Question: ## Below is old; look at the updated text at the bottom.
So my friends and I use google docs to communicate while in school, and we setup the challenge to create a working and "efficient" chat bar to communicate with better results. I've been around JavaScript for quite some time, but have never fooled around with before. We are using the document app for our chats; the code I came up with is as below, but I have a few problems with it:
1. Errors when a user closes it, then goes to Chat -> Open Chat in the toolbar to re-open, saying, "Error encountered: An unexpected error occurred"; does not specify a line or reason
2. Needs a hidden element somewhere in the document which can allow users to see what others have typed, but that they can't edit without using the chat box (would add event listener to update chat box when text is ammended)
---
'''
//Main function, ran when the document first opens.
function onOpen() {
var app = UiApp.createApplication(); //Create a Ui App to use for the chat bar
if(getCurrentUser()=="dev1"||getCurrentUser()=="dev2"){ //user-Id's hidden for privacy
DocumentApp.getUi().createMenu('Chat')
.addItem('AutoColor', 'autoColor')
.addItem('Open Chat', 'createChatBox')
.addItem('Elements', 'displayElements') //Hidden as it is not important for regular use
.addItem('MyID', 'showUser')
.addToUi();
}else{
DocumentApp.getUi().createMenu('Chat')
.addItem('AutoColor', 'autoColor')
.addItem('Open Chat', 'createChatBox')
.addToUi();
}
}
//Creates and returns the chats GUI
function createChatBox(){
var app = UiApp.getActiveApplication()
app.setTitle("Chat Bar (not yet working)");
var vPanel = app.createVerticalPanel().setId('chatPanel').setWidth('100%');
var textArea = app.createTextArea().setId('chatBox').setName('chatBox').setReadOnly(true).setText('').setSize('250px', '450px'); //Read only so they can not edit the text, even if it won't affect overall chat
var textBox = app.createTextBox().setId('messageBox').setName('messageBox').setText('Words');
var chatHandler = app.createServerHandler("sayChat").addCallbackElement(textArea).addCallbackElement(textBox);
var chatButton = app.createButton().setId("sayButton").setText("Say!").addMouseUpHandler(chatHandler);
vPanel.add(textArea);
vPanel.add(textBox);
vPanel.add(chatButton);
app.add(vPanel);
DocumentApp.getUi().showSidebar(app);
return app;
}
//The event handler for when the "Say!" (post) button is pressed. Is probably where the conflict stems from.
function sayChat(eventInfo){
var app = UiApp.getActiveApplication();
var parameter = eventInfo.parameter;
app.getElementById("chatBox").setText(parameter.chatBox+"["+getCurrentUser()+"]: "+parameter.messageBox);
app.getElementById("messageBox").setText("");
return app;
}
//A debug function and a function to tell you the unique part of your email (useless, really)
function showUser(){
DocumentApp.getUi().alert("Your userId is: "+getCurrentUser());
}
//Returns the unique part of a person's email; if their email is "magicuser@gmail.com", it returns "magicuser"
function getCurrentUser(){
var email = Session.getActiveUser().getEmail();
return email.substring(0,email.indexOf("@"));
}
//The Auto-color and displayElements methods are hidden as they contain other user-info. They both work as intended and are not part of the issue.
'''
I do not need someone to rewrite the code (although that'd be greatly appreciated!), but instead point out what I'm doing wrong or suggest something to change/add.
Last, before you suggest it, the google docs chat does not work with our computers. It is not the fault of the document, but probably a compatability error with our browser. It is because of this issue that we are going through this fun yet hasty process of making our own chat method.
## Update
I decided to give up on my version of the chat using pure Google Apps Script and help improve my friends version using both G-A-S and HTML. I added image thumbnail/linking support with command /img or /image, along with improved time and counter, and some other behind the scenes updates. Here is a quick screenshot of it:

Magnificent chat programmed from scratch, and no buggy update methods, just a casual refresh database to check for messages and set HTML text-area text. No more buggy getText methods. For each new message in the database, whether targeted toward the user or toward everyone in the chat, we load all the database messages up to a limit (50 messages at a time), then display them. The use of HTML in the messages is key to its appearence and features, such as images.
'''
function getChat() {
var chat = "";
var time = getTime();
var username = getCurrentUsername();
var db = ScriptDb.getMyDb();
var query = db.query({time : db.greaterThan(getJoinTime())}).sortBy('time', db.DESCENDING).limit(50);
var flag = query.getSize() % 2 != 0;
while(query.hasNext()) {
var record = query.next();
if(record.showTo == "all" || record.showTo == getCurrentUsername()) {
var text = record.text;
for(var i = 0; i < text.split(" ").length; i++) {
var substr = text.split(" ")[i];
if(substr.indexOf("http://") == 0 || substr.indexOf("https://") == 0) {
text = text.replace(substr, "<a href='" + substr + "'>" + substr + "</a>");
}
}
var message = "<pre style='display:inline;'><span class='" + (flag? "even" : "odd") + "'><b>[" + record.realTime + "]</b>" + text;
message += "</span></pre>";
chat += message;
flag = !flag;
}
}
//DocumentApp.getUi().alert(getTime() - time);
return chat;
}
'''
I am going to re-do his 'getChat()' method to only check for new messages, and not load every message at each refresh.
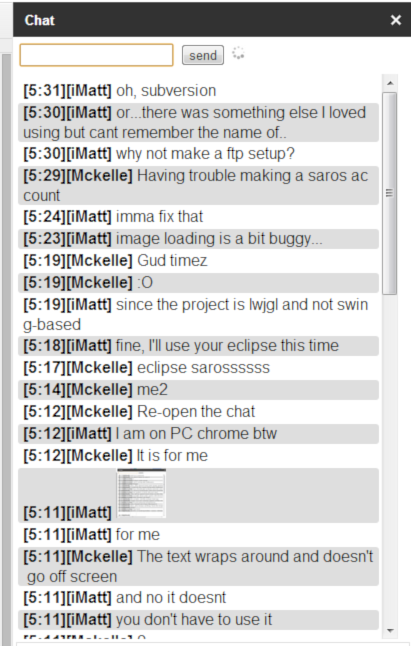
Answer: First thing to to to get rid of your error message is to create the UiApp in the 'createChat' function instead of 'onOpen'.
I also used a client handler to clear the textBox because it's just more efficient. Here is the modified code :
## code removed see updates below
As for your second request I'm not sure I understand exactly what you want to do... could you explain more precisely the behavior you expect ? (this is more a comment than an answer but I used the "answer field" to be more readable)
---
I played a little with this code and came to something that -almost- works... it still needs to be improved but it's worth showing how it works.
I used scriptProperties to store the common part of the conversation, I think that's a good approach but the issue it to know when to update its content. Here is the code I have so far, I keep being open to any suggestion/improvement of course.
## code removed, new version below
---
: here is a version with an auto update that works quite good, the script updates the chat area automatically for a certain time... if no activity then it stops and wait for a user action. please test (using 2 accounts) and let us know what you think.
note I used a checkBox to handler the autoUpdate, I keep it visible for test purpose but of course it could be hidden in a final version.
added a message to warn the user when he's been put offline + changed textBox to colored textArea to allow for longer messages + condition to clear the messageBox so that the warning message doesn't go in the conversation. (set the time out to a very short value for test purpose, change the counter value to restore to your needs)
'''
function onOpen() {
if(getCurrentUser()=="dev1"||getCurrentUser()=="dev2"){ //user-Id's hidden for privacy
DocumentApp.getUi().createMenu('Chat')
.addItem('AutoColor', 'autoColor')
.addItem('Open Chat', 'createChatBox')
.addItem('Elements', 'displayElements') //Hidden as it is not important for regular use
.addItem('MyID', 'showUser')
.addToUi();
}else{
DocumentApp.getUi().createMenu('Chat')
.addItem('AutoColor', 'autoColor')
.addItem('Open Chat', 'createChatBox')
.addToUi();
}
}
function createChatBox(){
ScriptProperties.setProperty('chatContent','');
var app = UiApp.createApplication().setWidth(252);
app.setTitle("Chat Bar");
var vPanel = app.createVerticalPanel().setId('chatPanel').setWidth('100%');
var chatHandler = app.createServerHandler("sayChat").addCallbackElement(vPanel);
var textArea = app.createTextArea().setId('chatBox').setName('chatBox').setReadOnly(true).setText('').setSize('250px', '450px');
var textBox = app.createTextArea().setId('messageBox').setName('messageBox').setText('Start chat...').setPixelSize(250,100).setStyleAttributes({'padding':'5px','background':'#ffffcc'}).addKeyPressHandler(chatHandler);
var clearTextBoxClientHandler = app.createClientHandler().forTargets(textBox).setText('');
textBox.addClickHandler(clearTextBoxClientHandler);
var chatButton = app.createButton().setId("sayButton").setText("Say!").addMouseUpHandler(chatHandler);
var chkHandler = app.createServerHandler('autoUpdate').addCallbackElement(vPanel);
var chk = app.createCheckBox().setId('chk').addValueChangeHandler(chkHandler);
vPanel.add(textArea);
vPanel.add(textBox);
vPanel.add(chatButton);
vPanel.add(chk);
app.add(vPanel);
DocumentApp.getUi().showSidebar(app);
return app;
}
function sayChat(e){
var app = UiApp.getActiveApplication();
var user = '['+getCurrentUser()+'] : ';
if(e.parameter.messageBox=="You have been put offline because you didn't type anything for more than 5 minutes..., please click here to refresh the conversation"){
app.getElementById('messageBox').setText('');// clear messageBox
ScriptProperties.setProperty('chatTimer',0);// reset counter
return app;
}
if(e.parameter.source=='messageBox'&&e.parameter.keyCode!=13){return app};
var content = ScriptProperties.getProperty('chatContent');
ScriptProperties.setProperty('chatContent',content+"
"+user+e.parameter.messageBox)
app.getElementById("chatBox").setText(content+"
"+user+e.parameter.messageBox+'
');
app.getElementById('messageBox').setText('');
app.getElementById('chk').setValue(true,true);
ScriptProperties.setProperty('chatTimer',0);
return app;
}
function autoUpdate(){
var app = UiApp.getActiveApplication();
var content = ScriptProperties.getProperty('chatContent');
var counter = Number(ScriptProperties.getProperty('chatTimer'));
++counter;
if(counter>20){
app.getElementById('chk').setValue(false);
app.getElementById('messageBox').setText("You have been put offline because you didn't type anything for more than 5 minutes..., please click here to refresh the conversation");
return app;
}
ScriptProperties.setProperty('chatTimer',counter);
var content = ScriptProperties.getProperty('chatContent');
app.getElementById("chatBox").setText(content+'*'); // the * is there only for test purpose
app.getElementById('chk').setValue(false);
Utilities.sleep(750);
app.getElementById('chk').setValue(true,true).setText('timer = '+counter);
return app;
}
function showUser(){
DocumentApp.getUi().alert("Your userId is: "+getCurrentUser());
}
function getCurrentUser(){
var email = Session.getEffectiveUser().getEmail();
return email.substring(0,email.indexOf("@"));
}
'''